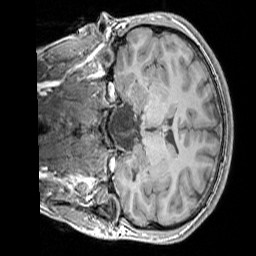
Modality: T1w
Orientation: coronal
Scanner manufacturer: siemens
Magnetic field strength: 3 T
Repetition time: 1.83 s
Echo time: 0.00303 s